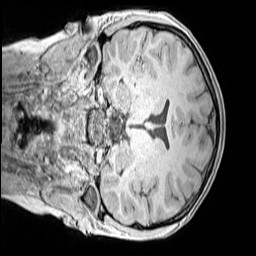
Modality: MP2RAGE
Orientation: coronal
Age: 12
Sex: male
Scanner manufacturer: siemens
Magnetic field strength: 3 T
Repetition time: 4 s
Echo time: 0.00299 s